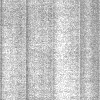
Atmospheric dust classification: dusty